Interaction volume radius: 10 \u00c5
Interaction volume height: 40 \u00c5
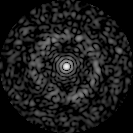
Disorder parameter: 0.8413